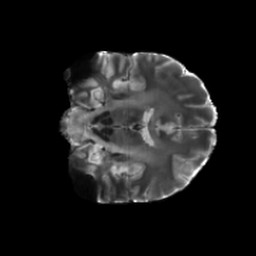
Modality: T2w
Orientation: coronal
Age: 25
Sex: female
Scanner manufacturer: siemens
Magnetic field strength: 6.98 T
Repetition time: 7.776 s
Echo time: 0.076 s